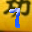
Label: 7